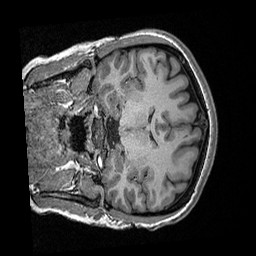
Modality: T1w
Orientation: coronal
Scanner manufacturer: ge
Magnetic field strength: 3 T
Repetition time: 2.349 s
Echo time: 0.002968 s